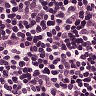
Metastatic tissue present: no